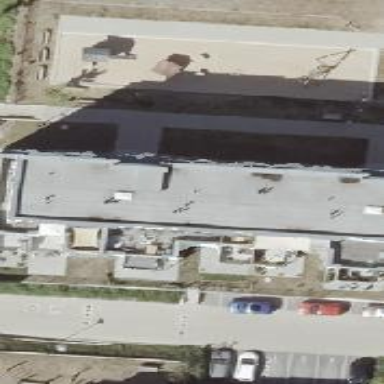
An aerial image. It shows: Apartment building with flat roof.